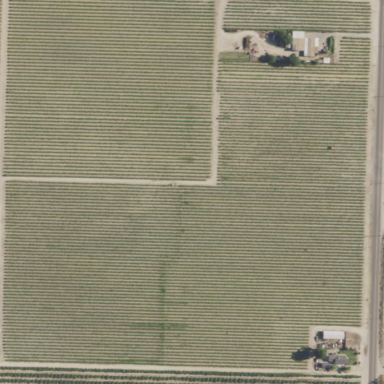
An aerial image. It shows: Beautiful vineyard in the countryside.